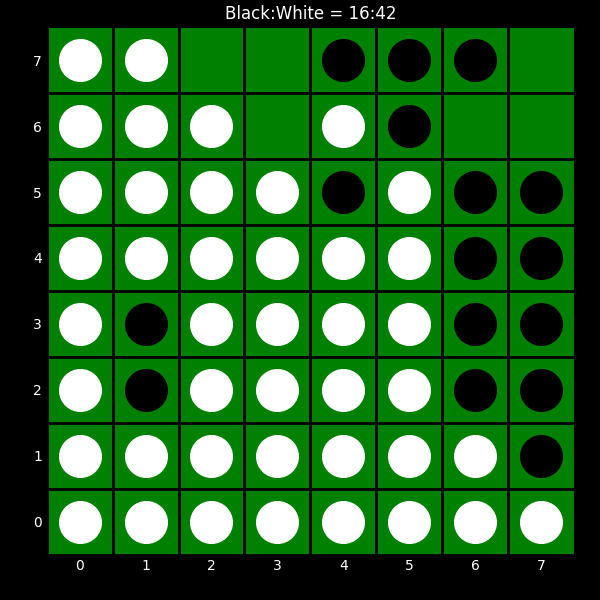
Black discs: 16
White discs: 42